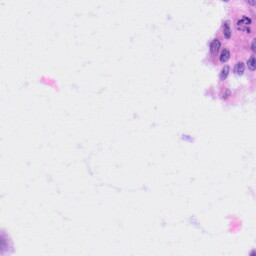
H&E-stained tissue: Liver